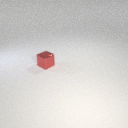
small red metal cube